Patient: sex M, age 19
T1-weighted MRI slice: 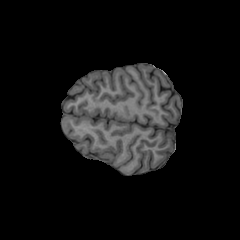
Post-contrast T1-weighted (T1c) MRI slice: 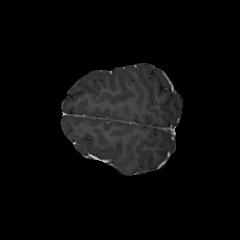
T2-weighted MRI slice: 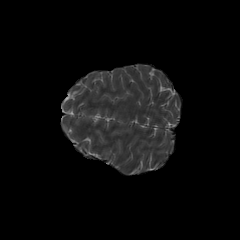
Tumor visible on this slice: no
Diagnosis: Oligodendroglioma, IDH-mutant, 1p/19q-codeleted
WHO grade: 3